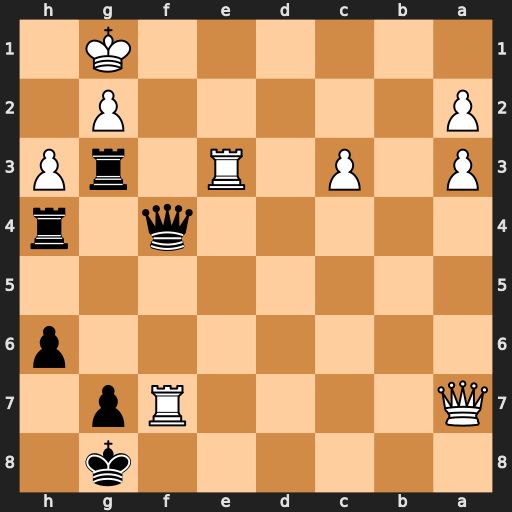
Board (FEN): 6k1/Q4Rp1/7p/8/5q1r/P1P1R1rP/P5P1/6K1
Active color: b
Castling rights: -
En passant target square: -
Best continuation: Qxe3+ Qxe3 Rxe3